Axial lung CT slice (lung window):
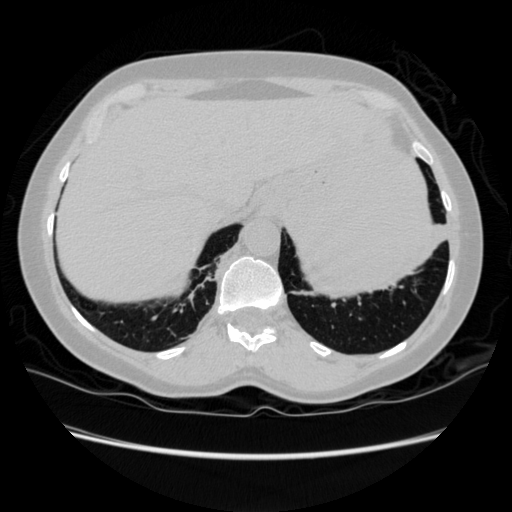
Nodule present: no